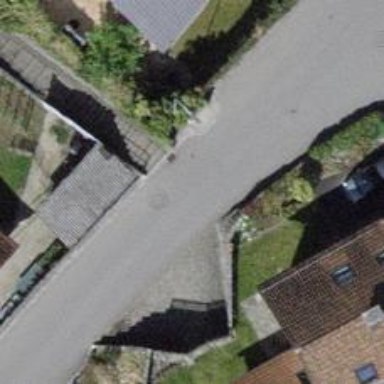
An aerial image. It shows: Residential road with asphalt surface and no sidewalks.